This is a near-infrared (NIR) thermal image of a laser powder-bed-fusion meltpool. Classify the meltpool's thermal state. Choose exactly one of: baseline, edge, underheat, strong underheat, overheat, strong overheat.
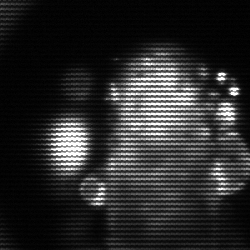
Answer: strong underheat